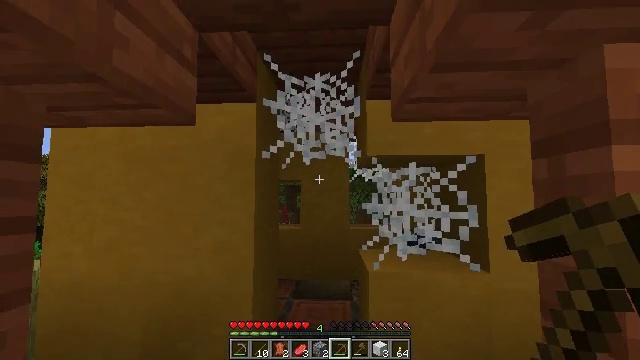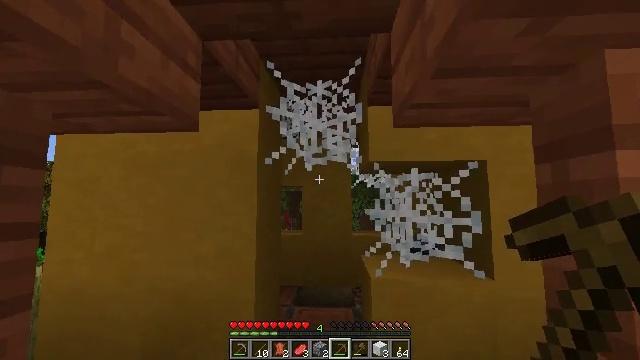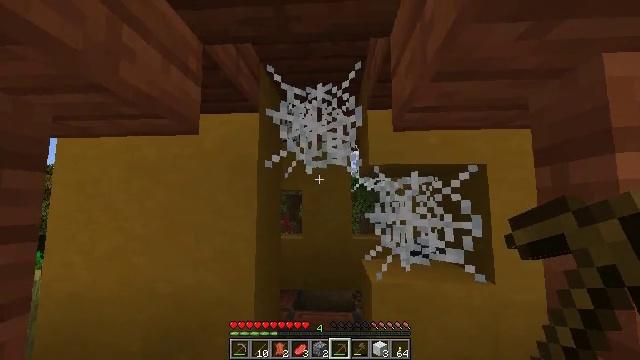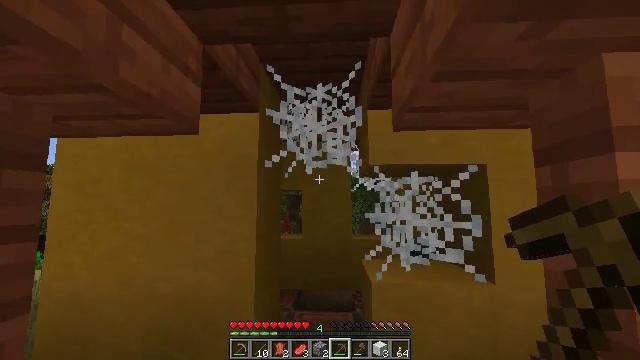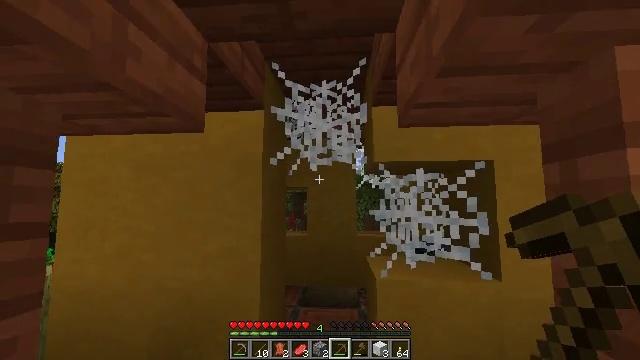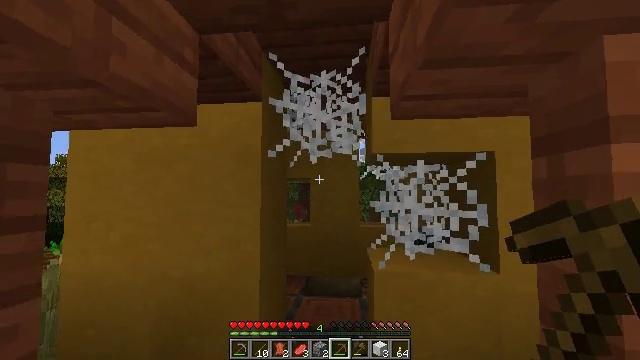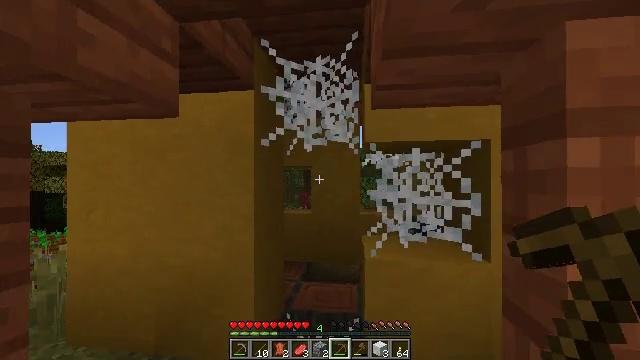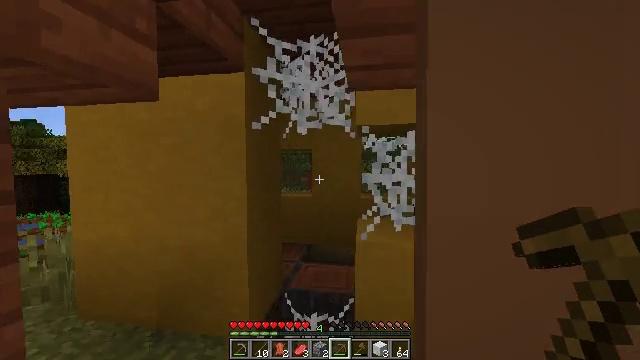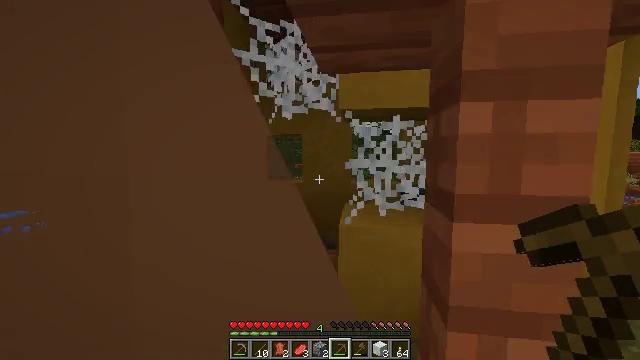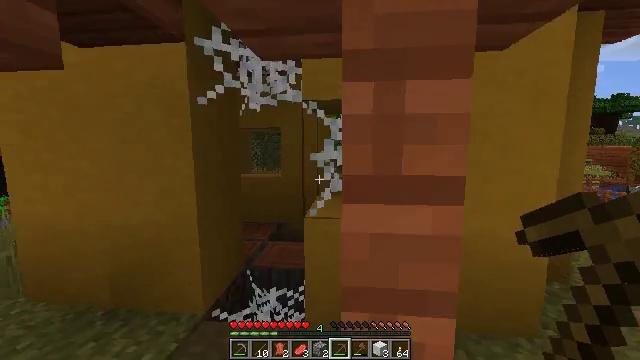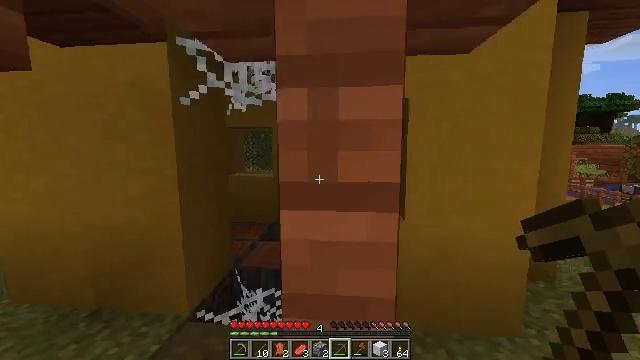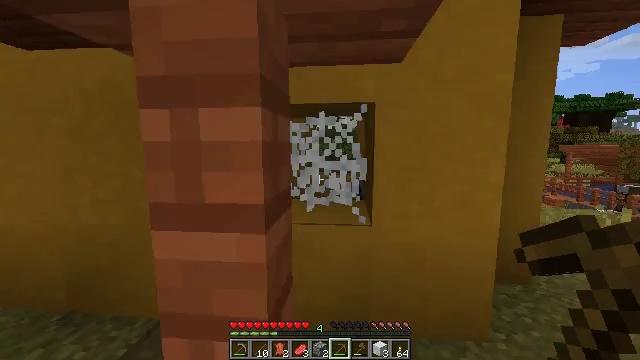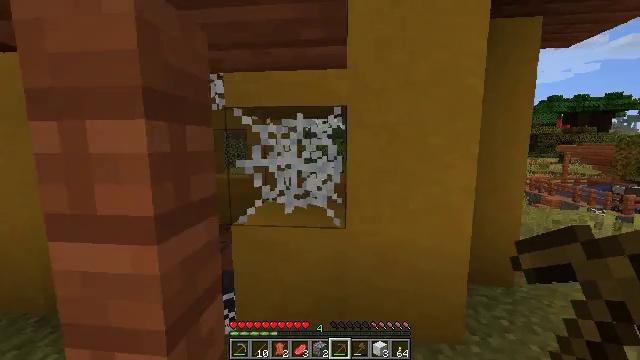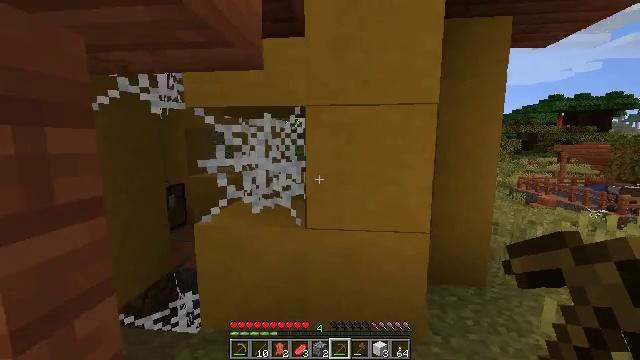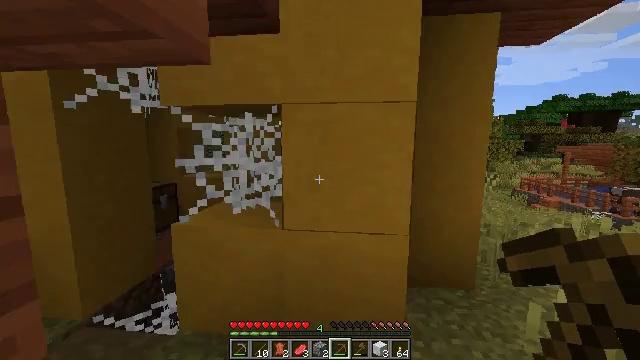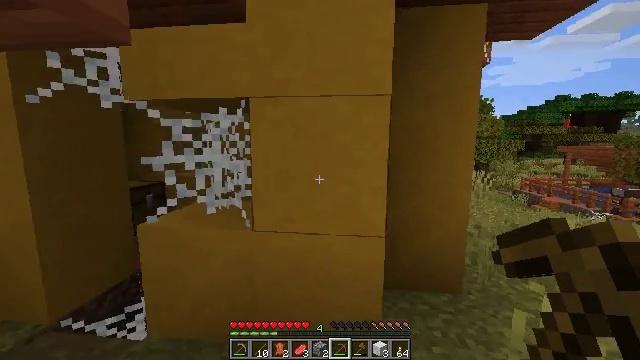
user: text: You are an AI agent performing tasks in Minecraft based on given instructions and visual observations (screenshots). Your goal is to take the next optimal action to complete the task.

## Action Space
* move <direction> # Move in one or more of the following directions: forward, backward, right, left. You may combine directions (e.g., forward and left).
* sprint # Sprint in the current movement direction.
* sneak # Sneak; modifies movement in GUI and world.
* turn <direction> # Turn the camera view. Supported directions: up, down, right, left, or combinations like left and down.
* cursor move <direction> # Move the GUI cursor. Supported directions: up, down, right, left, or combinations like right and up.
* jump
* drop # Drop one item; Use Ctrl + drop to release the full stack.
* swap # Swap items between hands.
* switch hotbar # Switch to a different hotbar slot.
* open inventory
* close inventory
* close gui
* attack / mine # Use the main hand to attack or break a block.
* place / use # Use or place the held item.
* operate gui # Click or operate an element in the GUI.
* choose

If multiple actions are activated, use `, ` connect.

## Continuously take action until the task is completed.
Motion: motion action
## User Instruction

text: Collect yellow terracotta using a pickaxe.
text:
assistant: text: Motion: turn up
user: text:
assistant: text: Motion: no_op
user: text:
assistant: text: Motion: no_op
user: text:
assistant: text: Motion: turn left
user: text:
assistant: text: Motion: move right, turn left and down
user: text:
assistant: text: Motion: move right, turn left and down
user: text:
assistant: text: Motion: move right, turn left and down
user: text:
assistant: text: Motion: move right, turn right and down
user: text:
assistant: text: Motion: move right, turn right and down
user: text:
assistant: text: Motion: move right
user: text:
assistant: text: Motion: move right
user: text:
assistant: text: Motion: move right
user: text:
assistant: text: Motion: move right
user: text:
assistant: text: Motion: move forward and move right
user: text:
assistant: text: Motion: move forward and move right
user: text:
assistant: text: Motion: move forward and move right
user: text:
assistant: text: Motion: move forward and move right
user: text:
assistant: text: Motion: move forward and move right, turn left
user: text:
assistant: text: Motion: move forward and move right
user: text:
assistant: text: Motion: move forward and move right
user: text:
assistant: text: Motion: move forward and move right
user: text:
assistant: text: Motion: move forward and move right
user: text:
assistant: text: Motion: move right, turn left
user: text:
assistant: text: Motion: move right, turn left
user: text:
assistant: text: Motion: move right
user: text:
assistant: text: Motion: move right, turn left
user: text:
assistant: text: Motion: move right, turn left
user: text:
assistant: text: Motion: move right, turn left
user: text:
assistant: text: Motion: move right, turn left
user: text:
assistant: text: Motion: move forward and move right, turn left